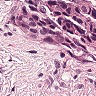
Metastatic tissue present: yes